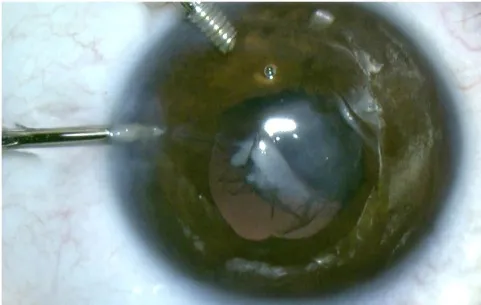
Adhesions' removal using intraocular forceps.
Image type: medical_photograph (other_medical_photograph)